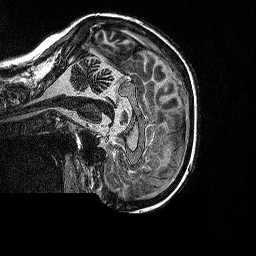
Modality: MP2RAGE
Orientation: sagittal
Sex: female
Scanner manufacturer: siemens
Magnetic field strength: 3 T
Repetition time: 5 s
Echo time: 0.00292 s